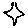
Label: star